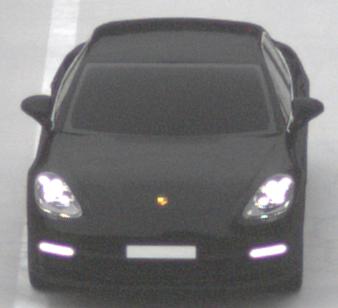
Make: Porsche
Model: Panamera
Detailed model: Panamera (971)
Model produced from: 2016/11
Model produced until: 2018/08
Doors: 5
Color: black
Road condition: dry road
Daytime: morning or afternoon
Contrast: low contrast